Question: I noticed that Facebook added a place to explicitly set the height of the canvas in the development app. This was very exciting news! Unfortunately what I've found during my experimentation with it is that it seems to do pretty much nothing. Am I misunderstanding what this box does (sets the default height of your app) or is there more to getting it working than just setting this value? thanks.

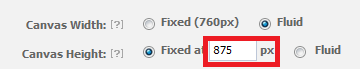
Answer: Facebook has a JS Method that can help you
<URL>
Ideally you would call this after your page has loaded, it will take care of the scroll bar issue, and allow your app to get to the proper size.